Question:
I see most of the people just loop around to add the numbers and their squares. I tried a different approach. Using the little mathematics I know, I realized I have a very efficient solution for it :
'''
public static long sumOfNSquares(int N){
// This is the standard mathematical formula I learnt in grade 10
return (long) (N*(N+1)*(2*N+1))/6;
}
public static long squareofSum(int N){
// Another standard mathematical formula. I took a square of it
return (long) Math.pow( (N * N+1) /2, 2);
}
public static void main(String [] args){
System.out.println(Math.abs(sumOfNSquares(100) - squareofSum(100)));
}
'''
This uses the standard "Sum of N natural numbers" and "Sum of Squares of N numbers" formulae. Still I'm getting wrong answer. What might be wrong?
p.s. RESOLVED
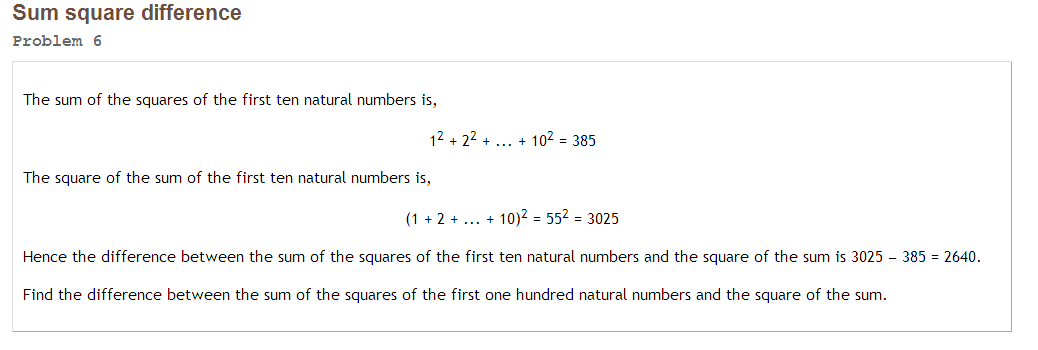
Answer: Use this 'Math.pow( (N * (N+1)) /2, 2)'
Use braces around 'N+1'